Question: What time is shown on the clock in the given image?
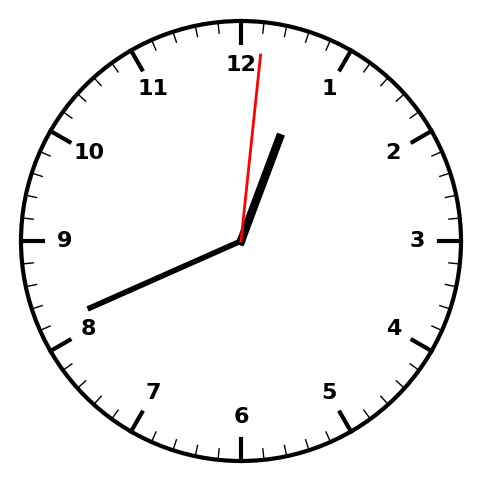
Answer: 12:41:01